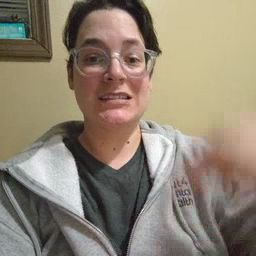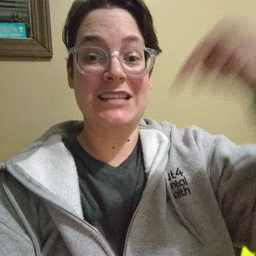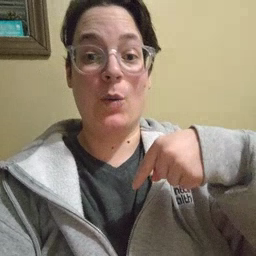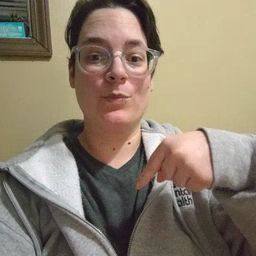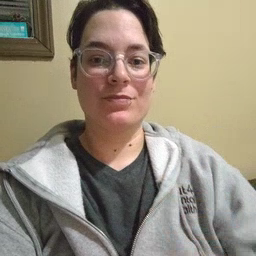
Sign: down